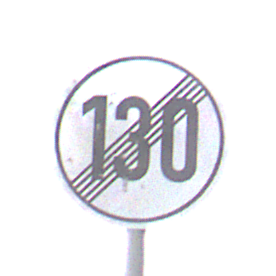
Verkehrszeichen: EndeGeschwindigkeit130
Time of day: Midday
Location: Outdoor (Suburban)
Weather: Overcast
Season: NotSpecified
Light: Natural